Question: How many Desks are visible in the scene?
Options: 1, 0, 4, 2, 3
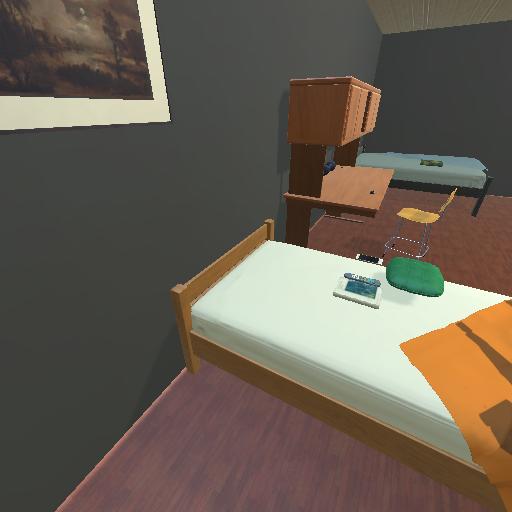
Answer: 1